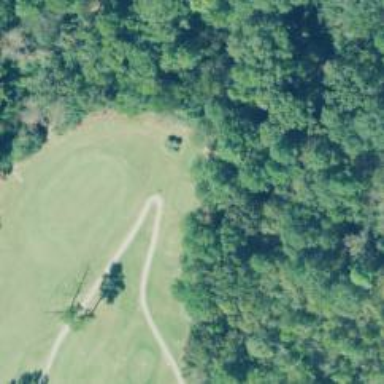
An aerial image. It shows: Path for both road and golf.